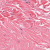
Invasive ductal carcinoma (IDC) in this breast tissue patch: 0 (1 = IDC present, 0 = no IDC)